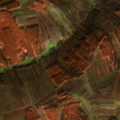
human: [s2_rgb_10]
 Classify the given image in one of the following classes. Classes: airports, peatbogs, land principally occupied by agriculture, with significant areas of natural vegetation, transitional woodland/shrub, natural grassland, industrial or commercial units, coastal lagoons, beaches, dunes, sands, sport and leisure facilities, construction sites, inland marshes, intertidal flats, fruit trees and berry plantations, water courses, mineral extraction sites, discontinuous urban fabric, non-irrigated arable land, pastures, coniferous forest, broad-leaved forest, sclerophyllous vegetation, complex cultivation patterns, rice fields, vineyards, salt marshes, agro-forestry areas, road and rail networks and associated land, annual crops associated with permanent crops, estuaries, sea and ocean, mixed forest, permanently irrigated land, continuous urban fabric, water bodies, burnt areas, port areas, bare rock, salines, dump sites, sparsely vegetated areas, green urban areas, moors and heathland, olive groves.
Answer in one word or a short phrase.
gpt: non-irrigated arable land, pastures, complex cultivation patterns, land principally occupied by agriculture, with significant areas of natural vegetation, broad-leaved forest, transitional woodland/shrub